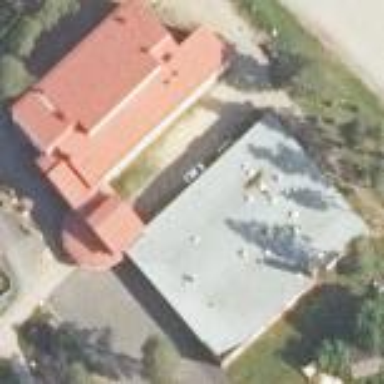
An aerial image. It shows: School building or complex.